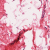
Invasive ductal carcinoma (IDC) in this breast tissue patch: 0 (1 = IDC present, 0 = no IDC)